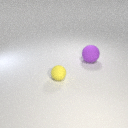
small yellow rubber sphere in front of large purple rubber sphere